Group 1:
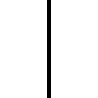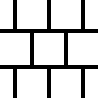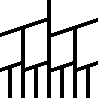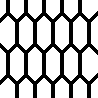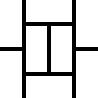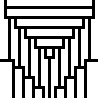
Group 2:
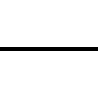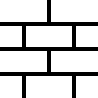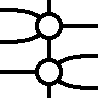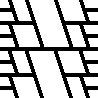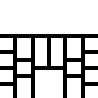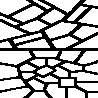
Rule separating the two groups: When two players alternate coloring regions, either can force connection from top edge to bottom edge vs. either can force connection from left edge to right edge.
Author: Aaron David Fairbanks
Reference: https://en.wikipedia.org/wiki/Hex_(board_game)